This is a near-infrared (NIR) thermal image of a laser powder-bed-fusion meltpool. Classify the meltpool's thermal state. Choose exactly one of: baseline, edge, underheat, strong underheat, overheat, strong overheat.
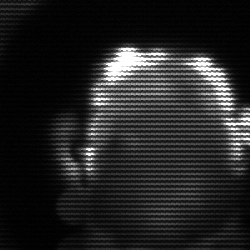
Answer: baseline